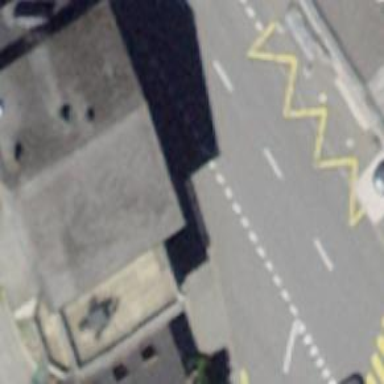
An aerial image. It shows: Bus stop with platform for public transport.